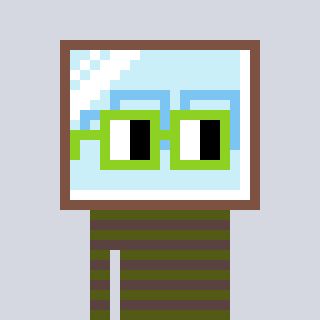
a pixel art character with square light green glasses, a mirror-shaped head and a darkbrown-colored body on a cool background